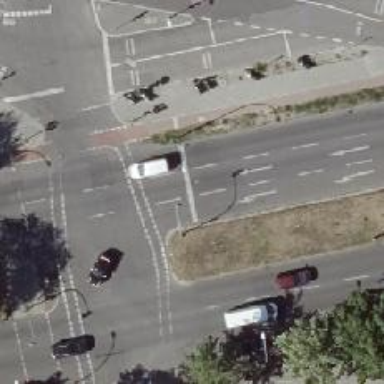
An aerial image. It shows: Road with traffic signals.